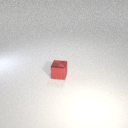
small red metal cube